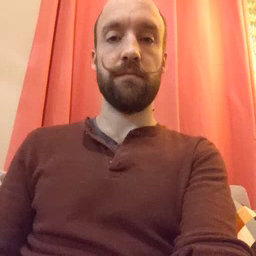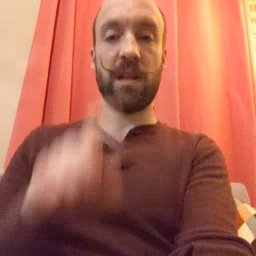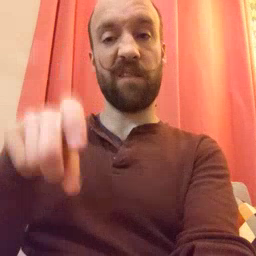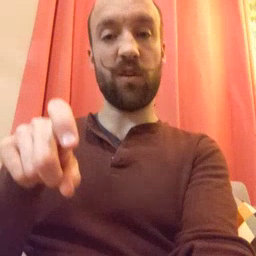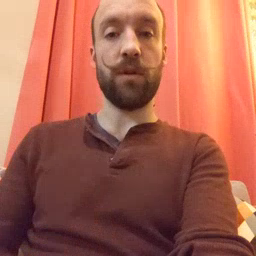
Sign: haveto